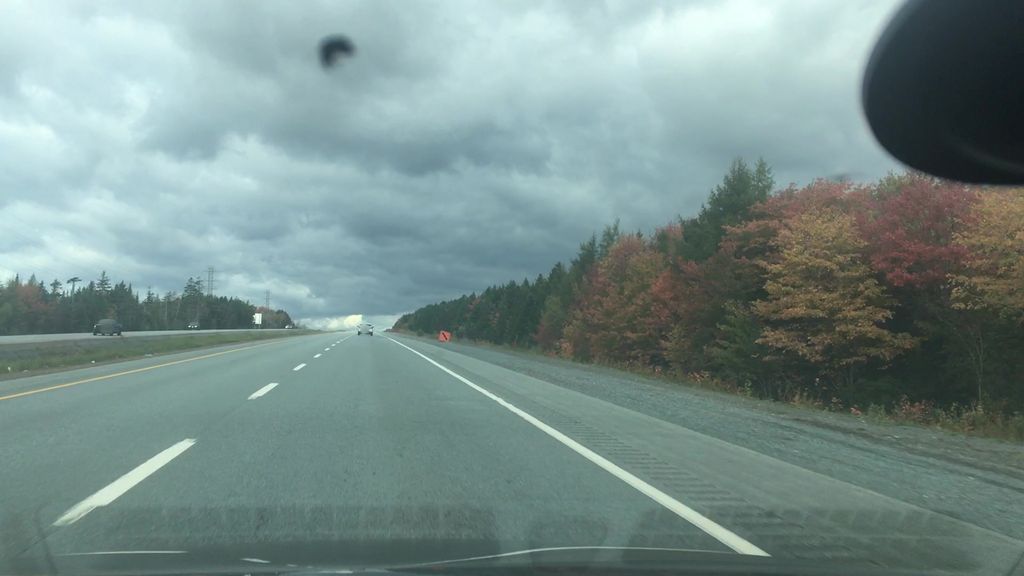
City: halifax